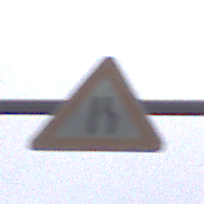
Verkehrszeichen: EinseitigVerengteFahrbahnRechts
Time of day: Midday
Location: Outdoor (Urban)
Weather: Overcast
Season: NotSpecified
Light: Natural